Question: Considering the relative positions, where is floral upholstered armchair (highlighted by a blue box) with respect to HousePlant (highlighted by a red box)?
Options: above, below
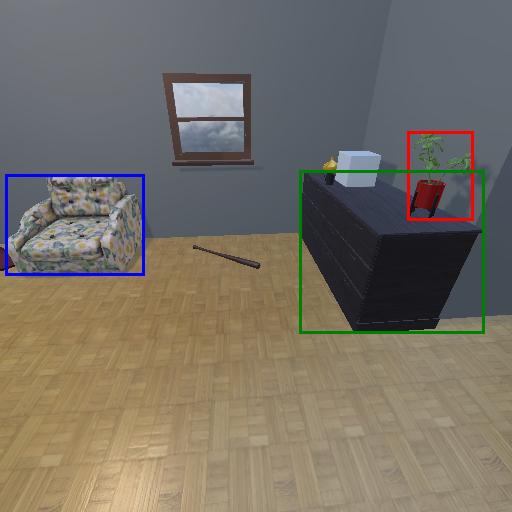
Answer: above